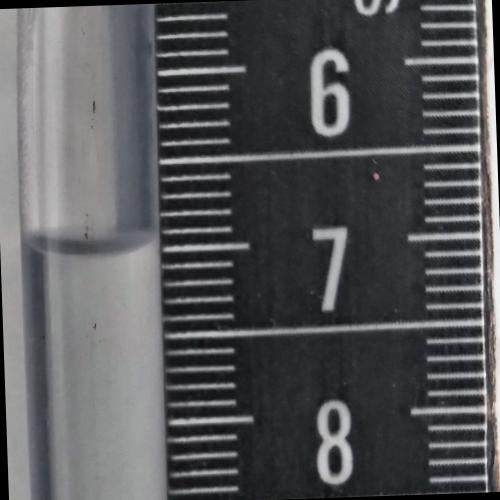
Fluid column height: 7.0 cm